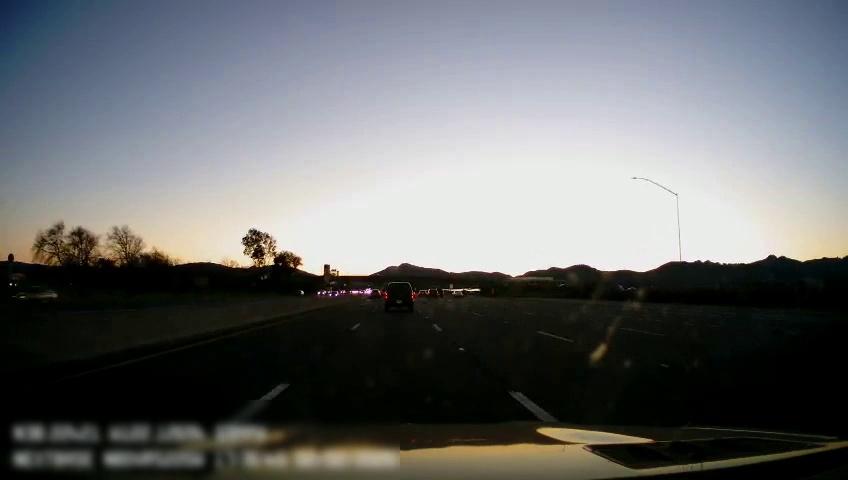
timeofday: Dusk/Dawn/Twilight
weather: Sunny
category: Drivable Space
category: Drivable Space
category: Vehicles | Car
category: Vehicles | Car
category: Vehicles | Car
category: Vehicles | SUV
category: Vehicles | Other LV
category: Lanes | Alternate Lane
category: Lanes | Current Lane
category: Lanes | Current Lane
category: Lanes | Alternate Lane
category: Lanes | Alternate Lane
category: Lanes | Alternate Lane